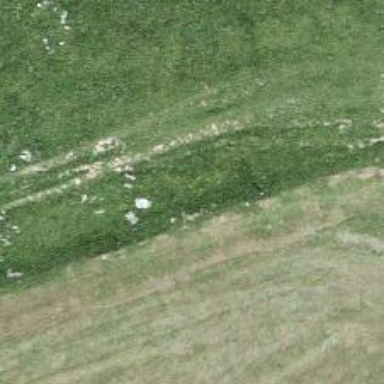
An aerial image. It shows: Unpaved path.